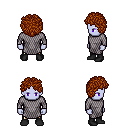
a pixel art fantasy rpg character, male body template, dark elf, purple skin, chain mail, gold greaves, brunette curly afro hairstyle, black shoes, four views (front, back, left, right), 2x2 character sprite sheet, small pixel art, hard edges, no anti-aliasing